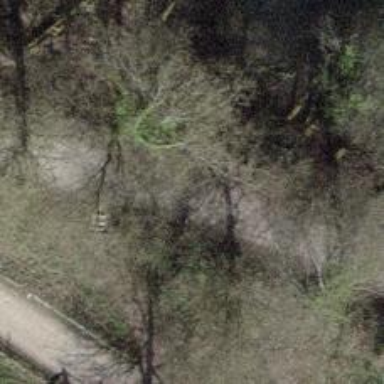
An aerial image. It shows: Ground path.